Field crop: maize
Growth stage: 2
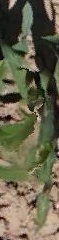
Species: maize